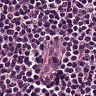
Metastatic tissue present: no